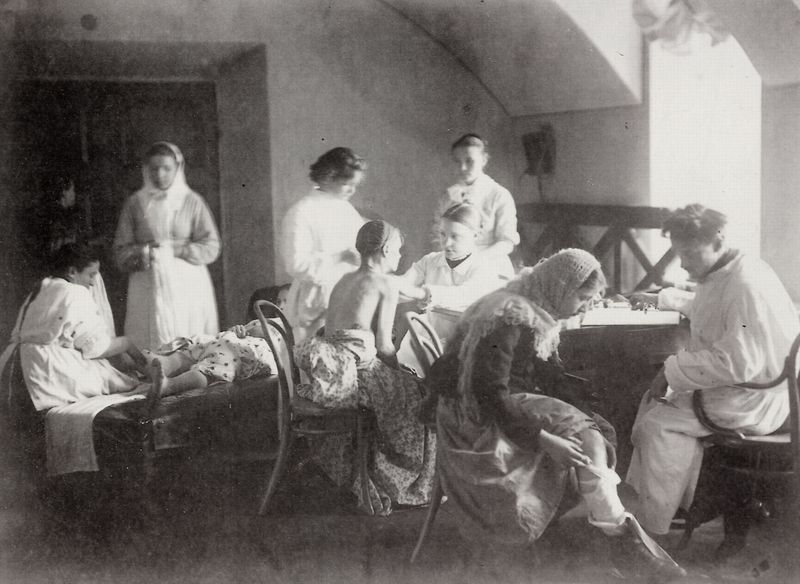
Titel: Der Aufnahmeraum im Obuchov Krankenhaus, St. Petersburg
Künstler: I. Boldyrev
Schlagwörter: gruppe, mann, nackt, schatten, weiß, frauen, sitzen, fenster, frau, grau, hell, licht, raum, rücken, schwarz, stuhl, stühle, tisch, zimmer, sonne, liegen, schwestern, foto, fotografie, photographie, helligkeit, schwarzweiß, arzt, medizin, schwester, untersuchung, photo, thonet, krankenhaus, strahlend, hospiz, spital, behandlung, schweter, lazarett, donet, ärztezimmer